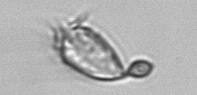
Label: Paratontonia_gracillima